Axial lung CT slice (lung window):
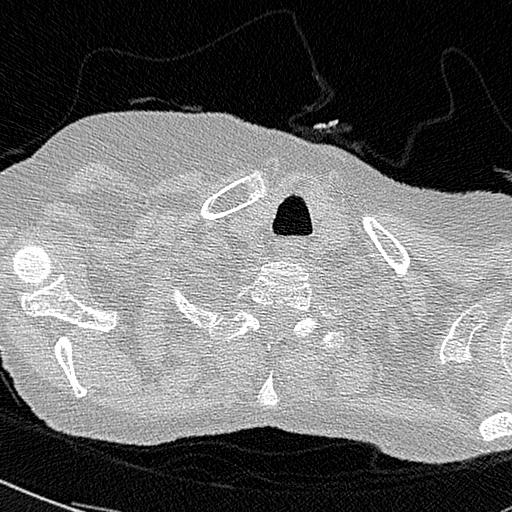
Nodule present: no